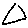
Label: triangle